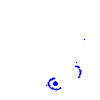
Particle: electron